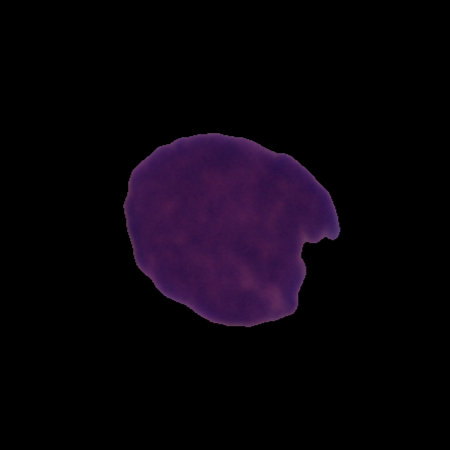
Label: cancer